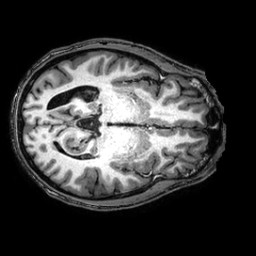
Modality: T1w
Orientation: axial
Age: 22
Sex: male